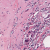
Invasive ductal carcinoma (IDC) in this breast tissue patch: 0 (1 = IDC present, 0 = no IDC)